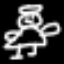
Label: angel